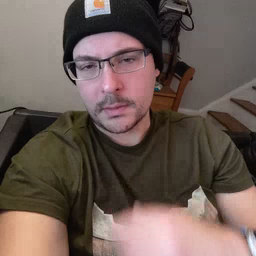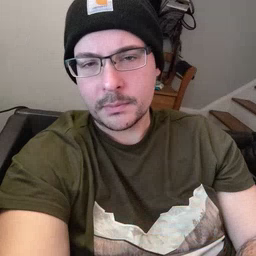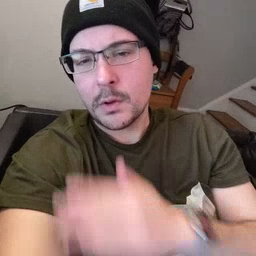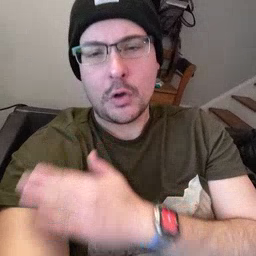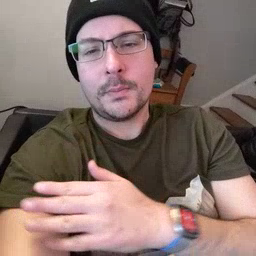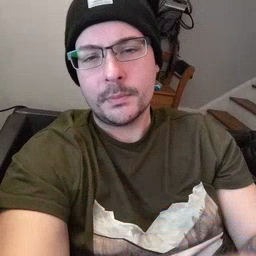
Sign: arm